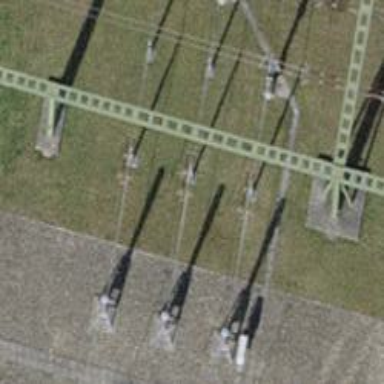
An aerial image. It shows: Insulator used in power systems.